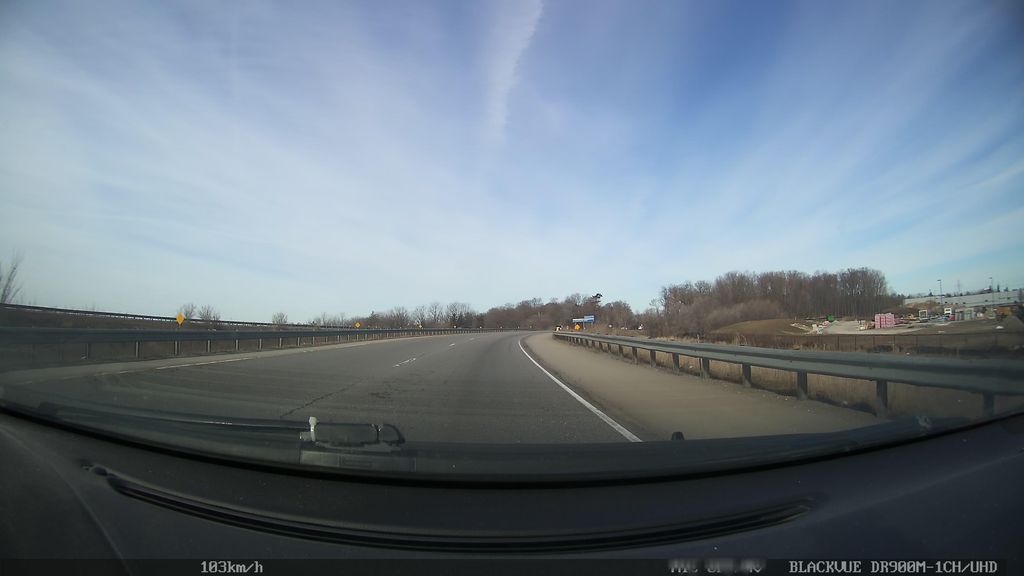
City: kitchener-waterloo